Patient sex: M
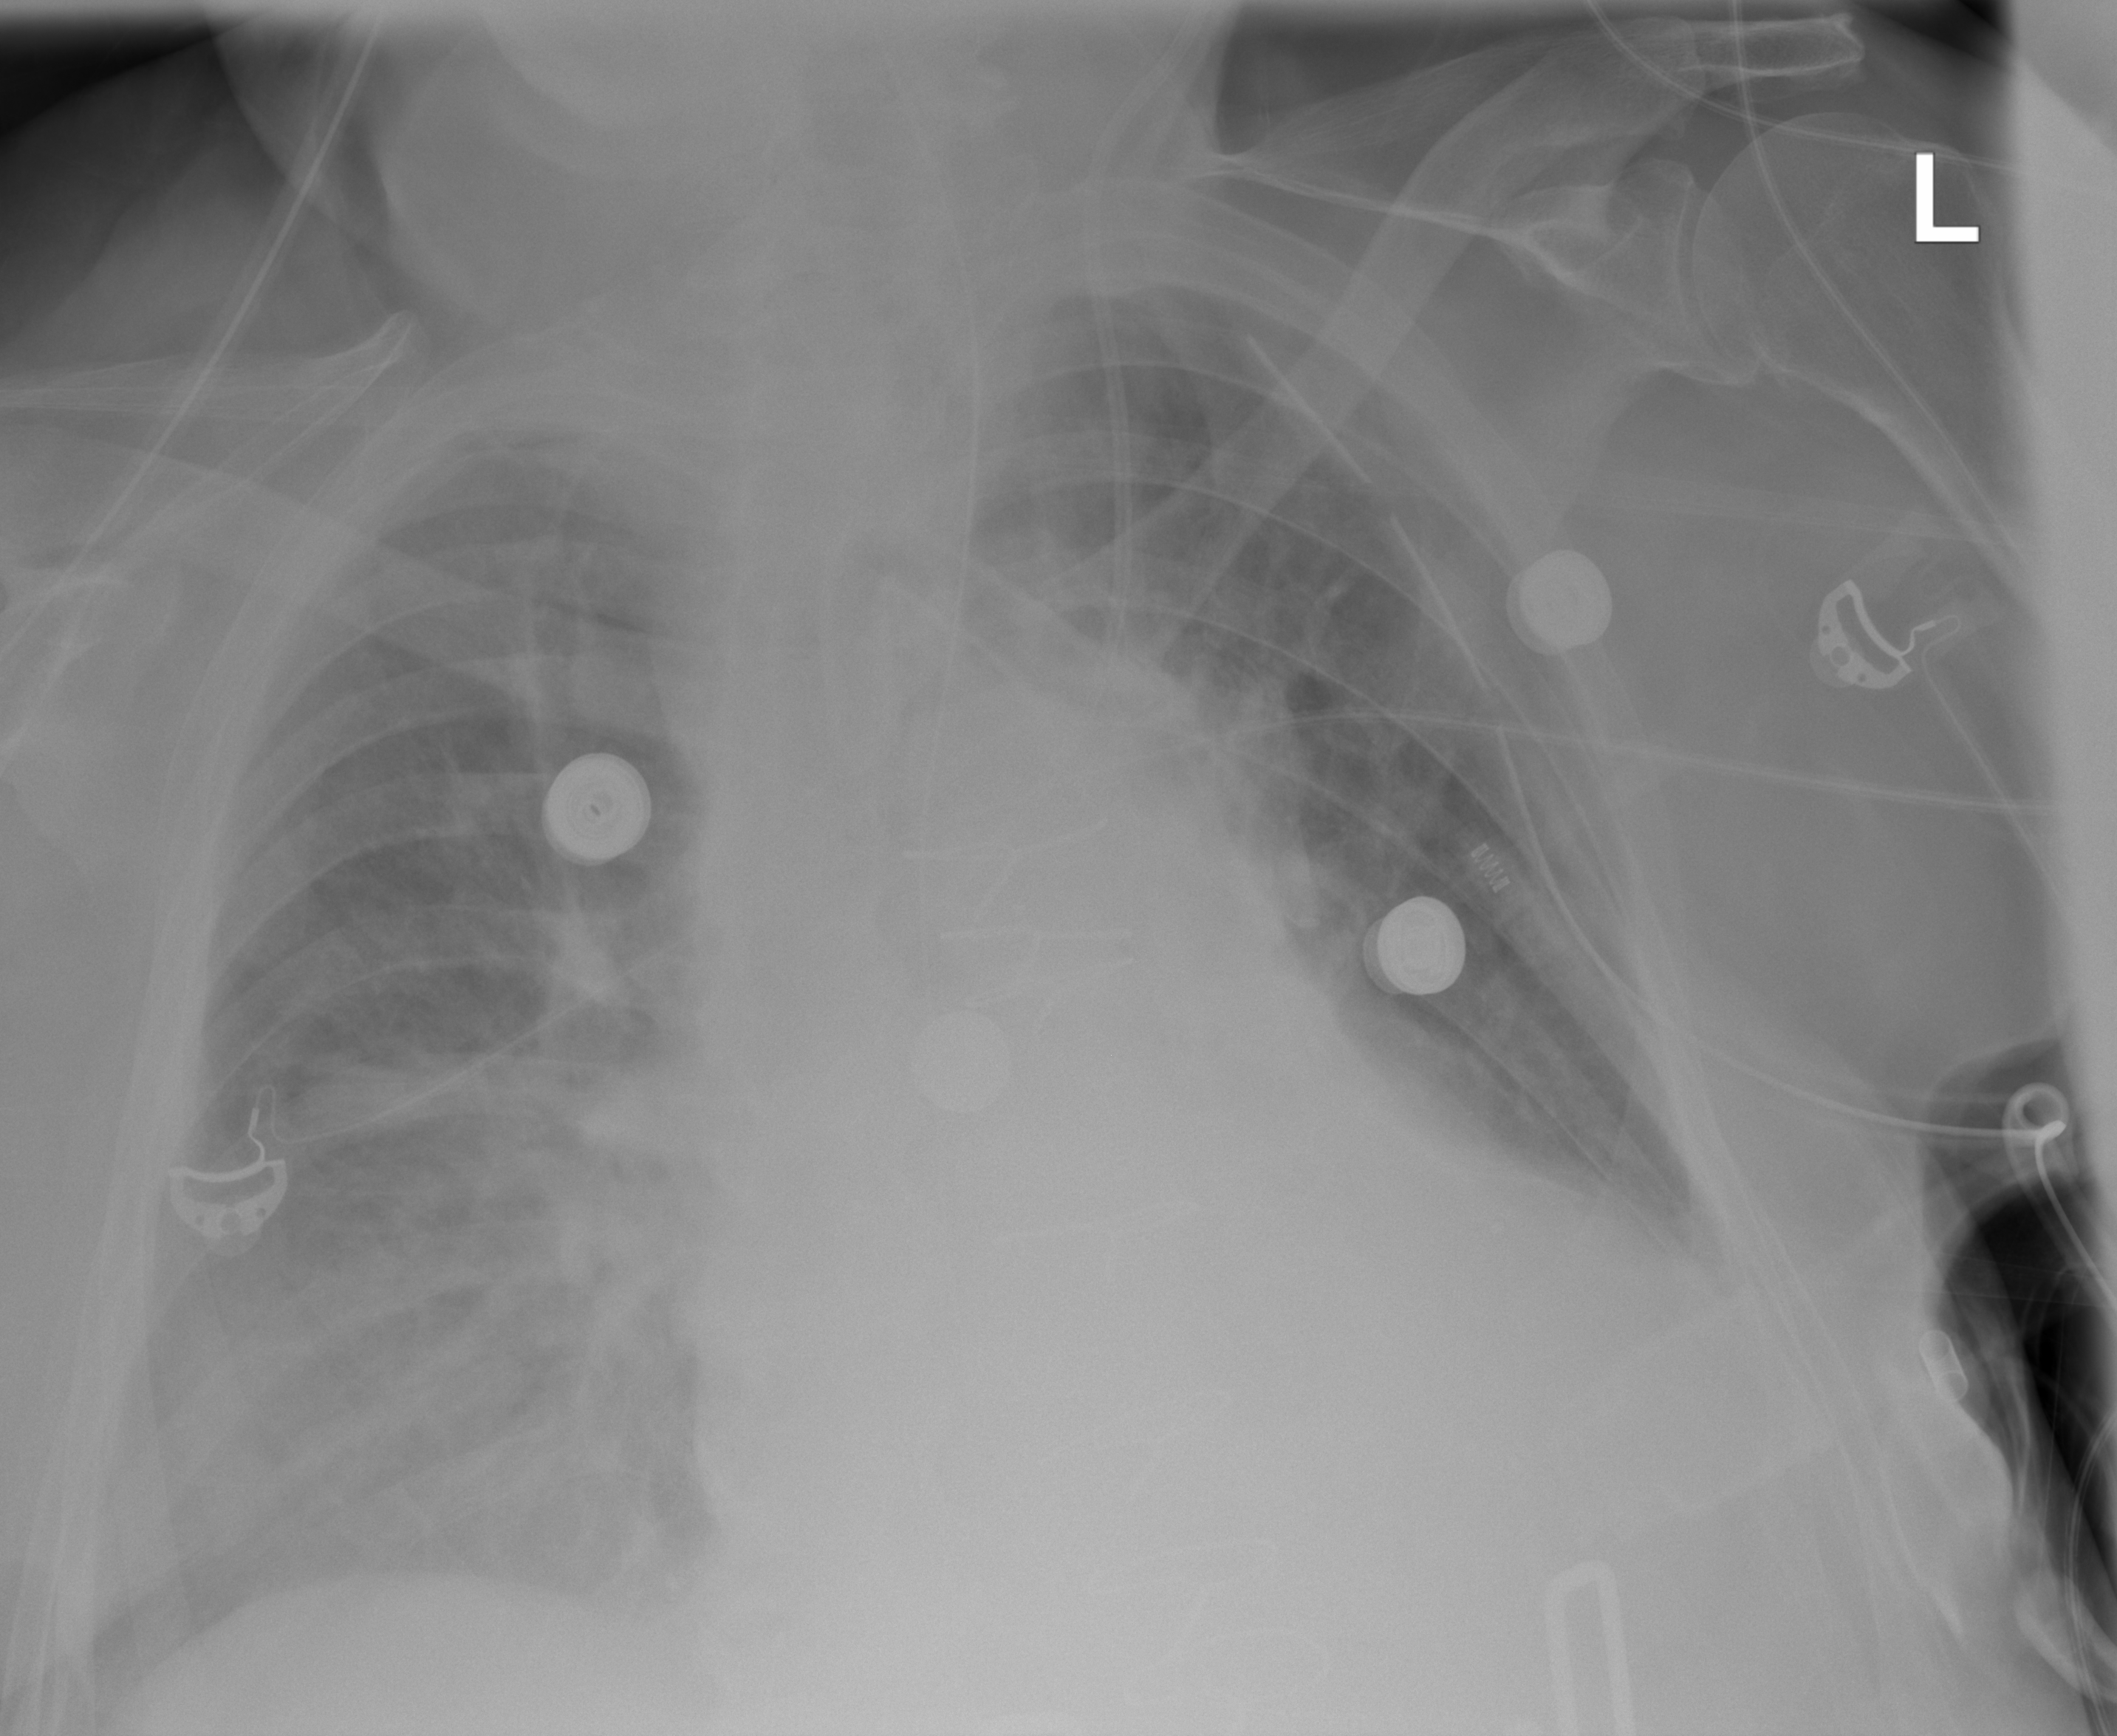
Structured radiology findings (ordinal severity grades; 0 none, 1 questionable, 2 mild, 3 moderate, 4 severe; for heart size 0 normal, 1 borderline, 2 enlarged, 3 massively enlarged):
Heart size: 2
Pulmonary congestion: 2
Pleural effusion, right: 2
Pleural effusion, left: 2
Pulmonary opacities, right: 0
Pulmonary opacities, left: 0
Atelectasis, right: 2
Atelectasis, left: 2